Question: There is a Java Struts application running on Tomcat, that have some memory errors. Sometimes it becomes slowly and hoard all of the memory of Tomcat, until it crashes.
I know how to find and repair "normal code errors", using tests, debugging, etc, but I don't know how to deal with memory errors (How can I reproduce? How can I test? What are the places of code where is more common create a memory error? ).
In one question: Where can I start? Thanks
EDIT:
A snapshot sended by the IT Department (I haven't direct access to the production application)

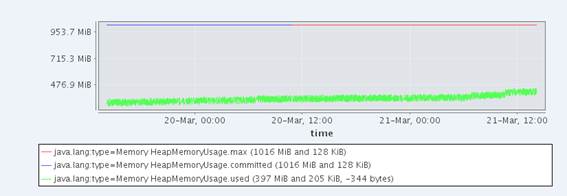
Answer: Use one of the many "profilers". They hook into the JVM and can tell you things like how many new objects are being created per second, and what type they are etc.
Here's just one of many: <URL>
I've used this one and it's OK.